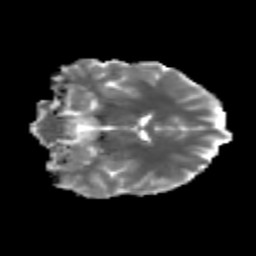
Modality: MD
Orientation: coronal
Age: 28
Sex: female
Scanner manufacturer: siemens
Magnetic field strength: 3 T
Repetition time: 3.5 s
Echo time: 0.125 s